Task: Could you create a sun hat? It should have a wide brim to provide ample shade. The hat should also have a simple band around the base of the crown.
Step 18:
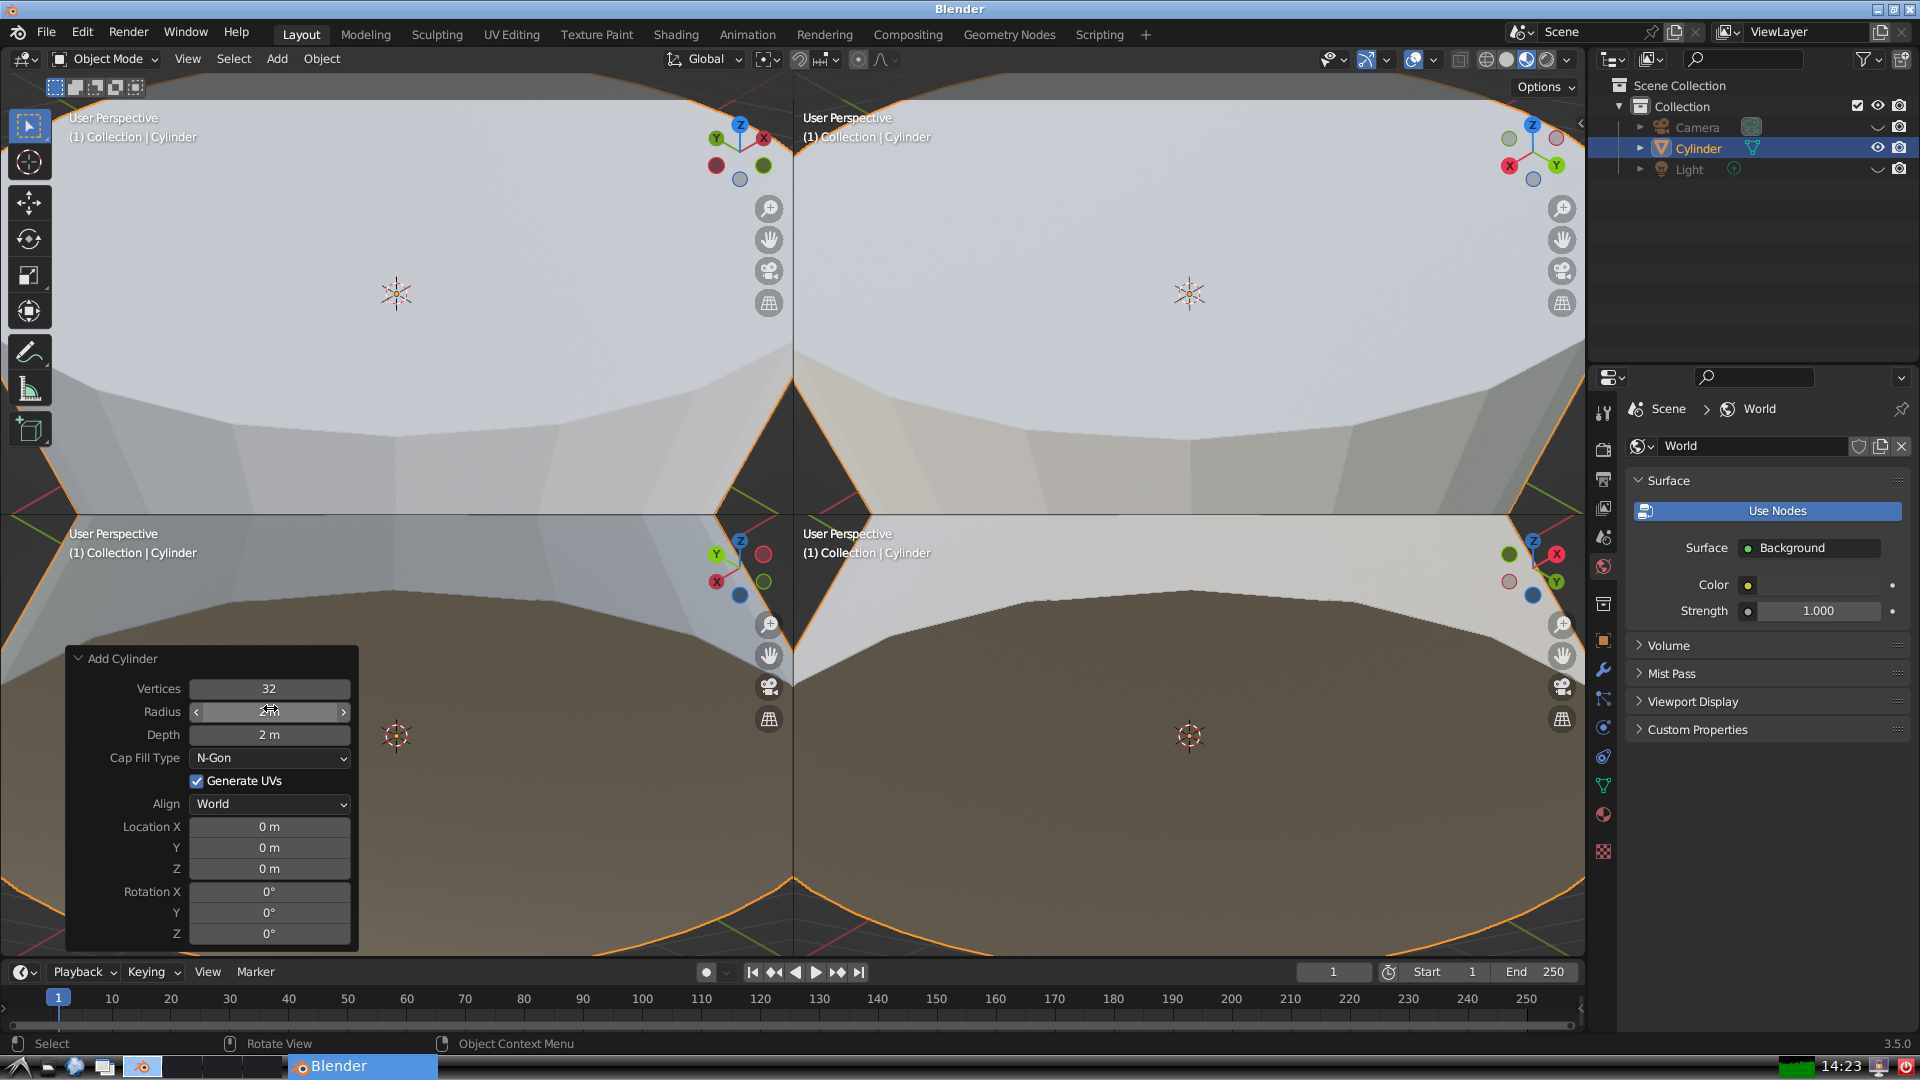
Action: {"mouse_move": [960, 540]}